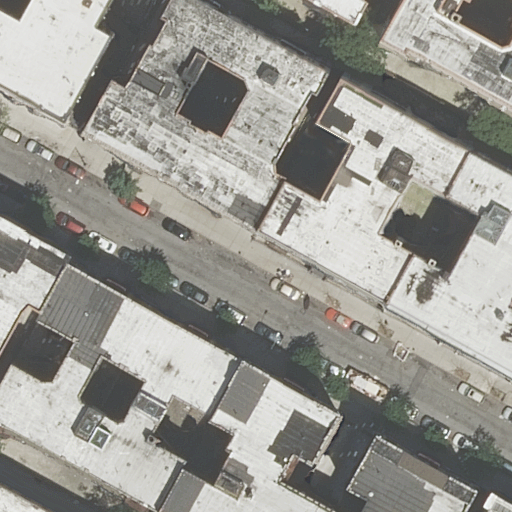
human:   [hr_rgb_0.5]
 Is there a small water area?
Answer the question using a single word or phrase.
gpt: no

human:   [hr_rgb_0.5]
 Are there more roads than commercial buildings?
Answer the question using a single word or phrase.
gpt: yes

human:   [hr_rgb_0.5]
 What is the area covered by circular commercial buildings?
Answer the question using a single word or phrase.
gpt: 0m2

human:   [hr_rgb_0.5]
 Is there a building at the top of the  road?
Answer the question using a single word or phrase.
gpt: yes

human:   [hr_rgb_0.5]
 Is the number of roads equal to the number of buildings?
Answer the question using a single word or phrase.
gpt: no

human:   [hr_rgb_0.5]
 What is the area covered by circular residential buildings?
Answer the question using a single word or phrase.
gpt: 0m2

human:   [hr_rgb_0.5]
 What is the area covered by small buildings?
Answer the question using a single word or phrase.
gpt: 127m2

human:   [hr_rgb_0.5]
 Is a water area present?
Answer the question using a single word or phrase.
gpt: no

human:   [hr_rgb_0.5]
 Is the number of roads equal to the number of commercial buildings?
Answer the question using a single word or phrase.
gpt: no

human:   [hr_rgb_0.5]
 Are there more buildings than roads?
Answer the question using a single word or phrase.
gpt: yes

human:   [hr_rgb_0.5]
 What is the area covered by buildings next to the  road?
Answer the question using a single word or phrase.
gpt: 4790m2

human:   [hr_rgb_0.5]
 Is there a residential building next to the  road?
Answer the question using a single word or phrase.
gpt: yes

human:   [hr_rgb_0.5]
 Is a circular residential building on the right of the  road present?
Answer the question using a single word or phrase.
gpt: no

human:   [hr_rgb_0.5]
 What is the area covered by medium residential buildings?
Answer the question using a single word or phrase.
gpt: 532m2

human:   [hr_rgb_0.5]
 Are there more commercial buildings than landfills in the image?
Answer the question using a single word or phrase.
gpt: no

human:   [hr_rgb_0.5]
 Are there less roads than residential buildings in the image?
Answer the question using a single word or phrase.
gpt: yes

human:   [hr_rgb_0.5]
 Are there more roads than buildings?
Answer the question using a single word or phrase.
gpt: no

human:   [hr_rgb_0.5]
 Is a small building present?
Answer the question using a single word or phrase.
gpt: yes

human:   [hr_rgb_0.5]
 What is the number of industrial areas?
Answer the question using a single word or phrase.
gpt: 0

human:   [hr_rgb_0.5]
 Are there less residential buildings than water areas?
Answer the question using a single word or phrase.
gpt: no

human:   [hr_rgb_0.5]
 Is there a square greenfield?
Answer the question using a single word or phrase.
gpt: no

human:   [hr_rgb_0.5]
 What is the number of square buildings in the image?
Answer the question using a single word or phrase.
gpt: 0

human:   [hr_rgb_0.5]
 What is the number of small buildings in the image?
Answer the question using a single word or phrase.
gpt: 4

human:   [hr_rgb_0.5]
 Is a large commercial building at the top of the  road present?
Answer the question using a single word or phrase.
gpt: no

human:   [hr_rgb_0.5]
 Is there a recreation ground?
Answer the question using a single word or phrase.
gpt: no

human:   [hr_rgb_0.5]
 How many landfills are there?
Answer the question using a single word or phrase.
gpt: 0

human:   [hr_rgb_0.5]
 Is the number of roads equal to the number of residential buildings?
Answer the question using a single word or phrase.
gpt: no

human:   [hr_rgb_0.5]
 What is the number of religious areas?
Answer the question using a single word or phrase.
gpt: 0

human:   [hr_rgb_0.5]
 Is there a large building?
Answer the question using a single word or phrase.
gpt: yes

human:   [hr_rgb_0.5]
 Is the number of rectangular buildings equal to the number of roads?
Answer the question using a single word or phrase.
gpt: no

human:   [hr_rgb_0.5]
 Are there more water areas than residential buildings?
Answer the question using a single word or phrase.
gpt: no

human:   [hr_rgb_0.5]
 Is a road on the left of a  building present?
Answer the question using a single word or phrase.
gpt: no

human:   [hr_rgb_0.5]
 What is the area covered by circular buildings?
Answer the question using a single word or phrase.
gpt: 0m2

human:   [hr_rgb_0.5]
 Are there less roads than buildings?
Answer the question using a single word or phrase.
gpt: yes

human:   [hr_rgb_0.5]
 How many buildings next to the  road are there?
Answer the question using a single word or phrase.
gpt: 11

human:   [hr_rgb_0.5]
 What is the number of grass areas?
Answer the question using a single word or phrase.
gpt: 0